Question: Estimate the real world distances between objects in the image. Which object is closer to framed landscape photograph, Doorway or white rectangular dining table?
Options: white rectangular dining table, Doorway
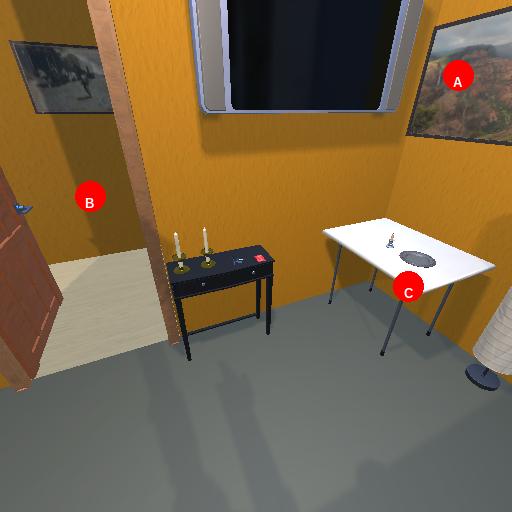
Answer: white rectangular dining table